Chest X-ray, PA view. Patient: 49 years old, sex M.
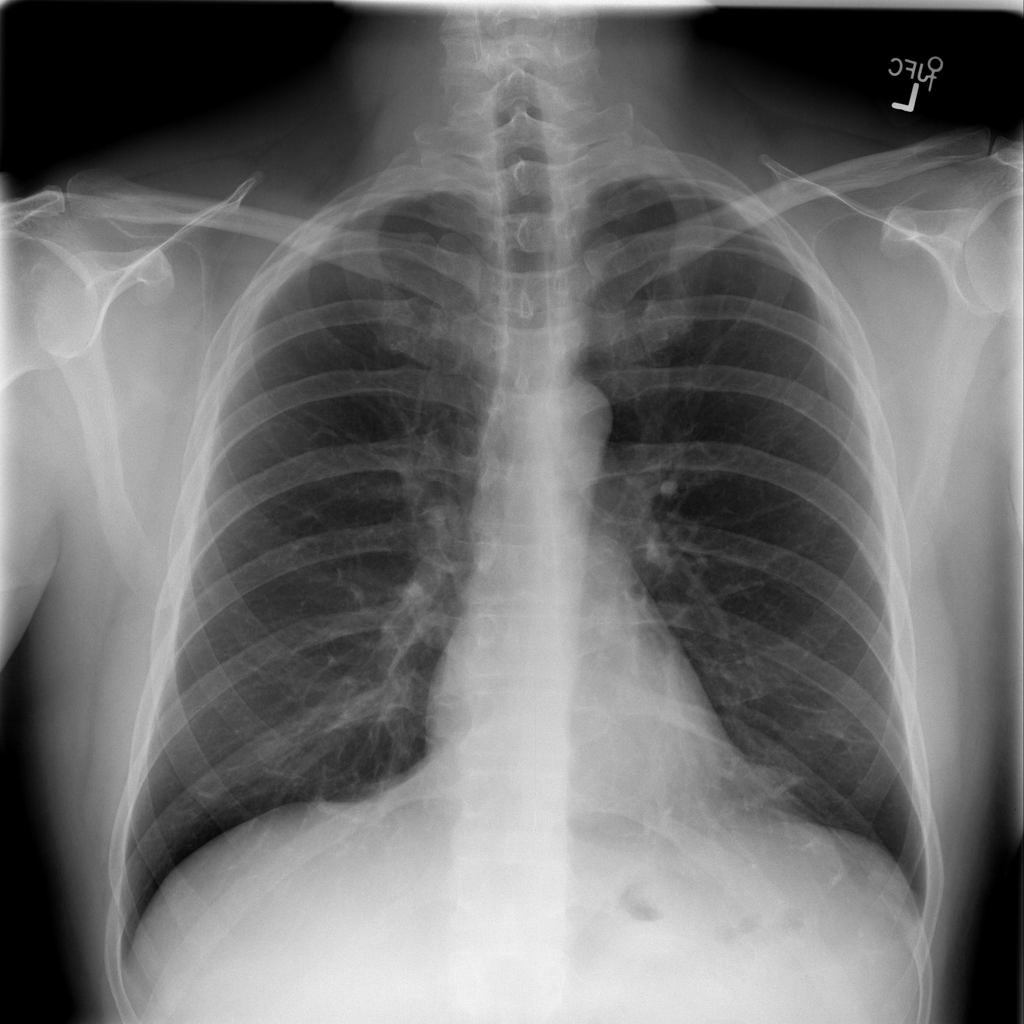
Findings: Atelectasis